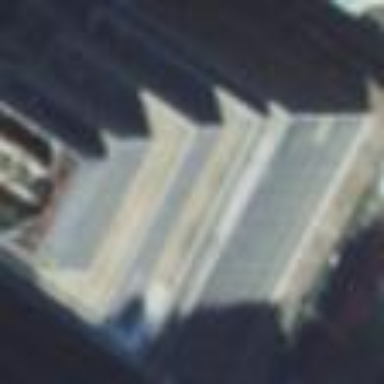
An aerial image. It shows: Building with concrete roofing.